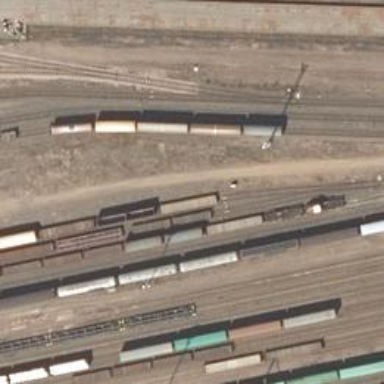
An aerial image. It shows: Railway yard in service.